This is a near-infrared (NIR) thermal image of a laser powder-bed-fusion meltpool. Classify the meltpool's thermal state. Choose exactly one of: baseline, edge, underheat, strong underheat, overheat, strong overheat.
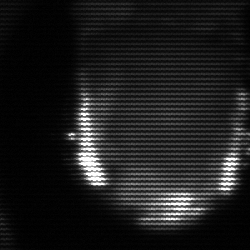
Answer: baseline